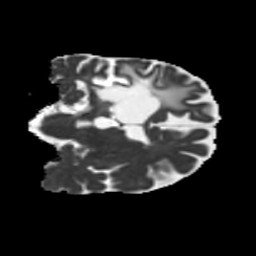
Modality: MD
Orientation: coronal
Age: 57
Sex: male
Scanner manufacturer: siemens
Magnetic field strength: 3 T
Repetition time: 5.25 s
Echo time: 0.08 s